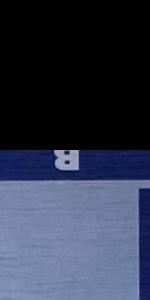
Label: Empty